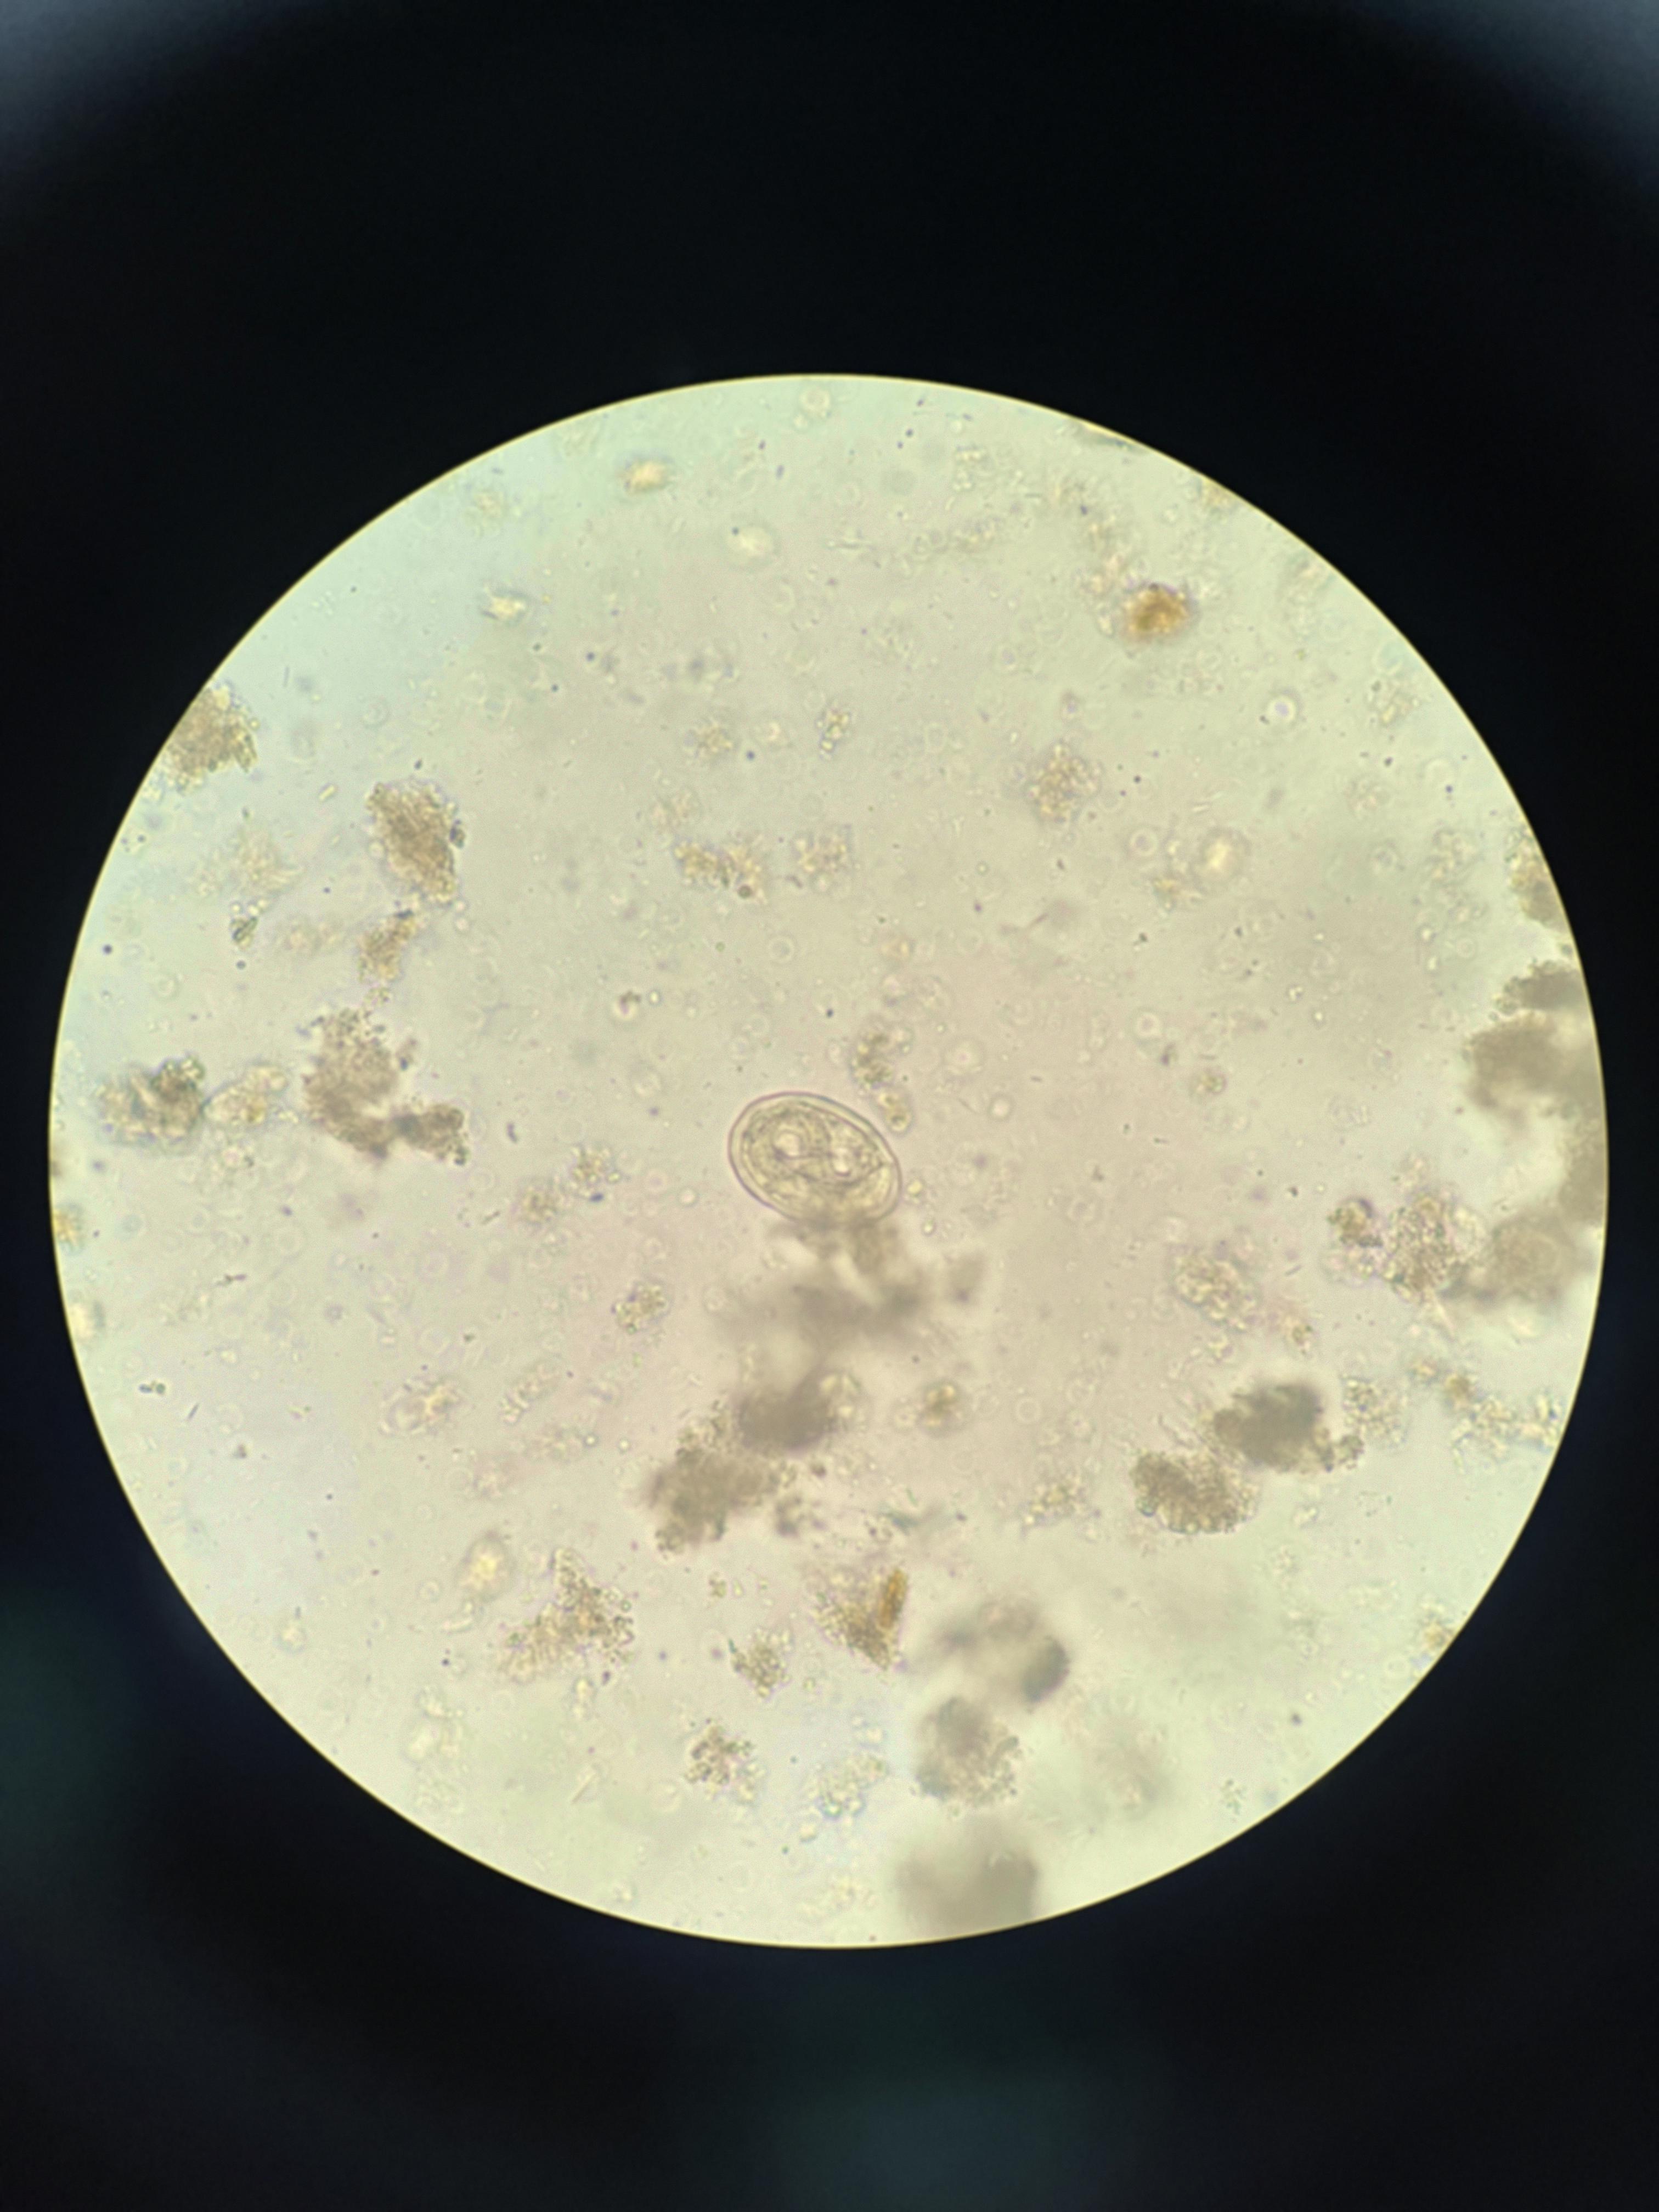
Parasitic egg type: Ascaris lumbricoides